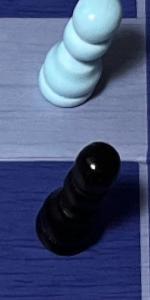
Label: Pawn_Black